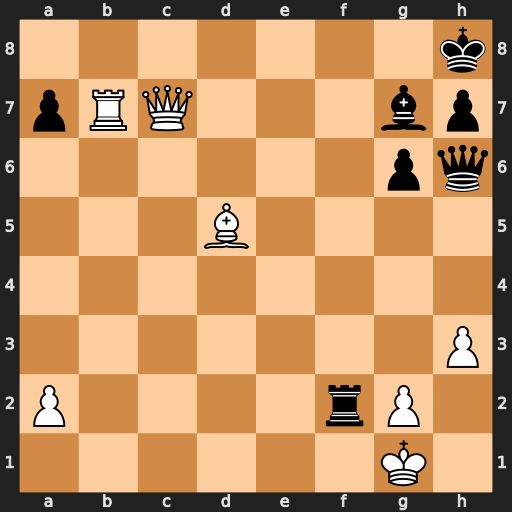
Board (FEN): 7k/pRQ3bp/6pq/3B4/8/7P/P4rP1/6K1
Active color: w
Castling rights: -
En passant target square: -
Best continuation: Qxg7+ Qxg7 Rxg7 Rf1+ Kxf1